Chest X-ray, PA view. Patient: 62 years old, sex M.
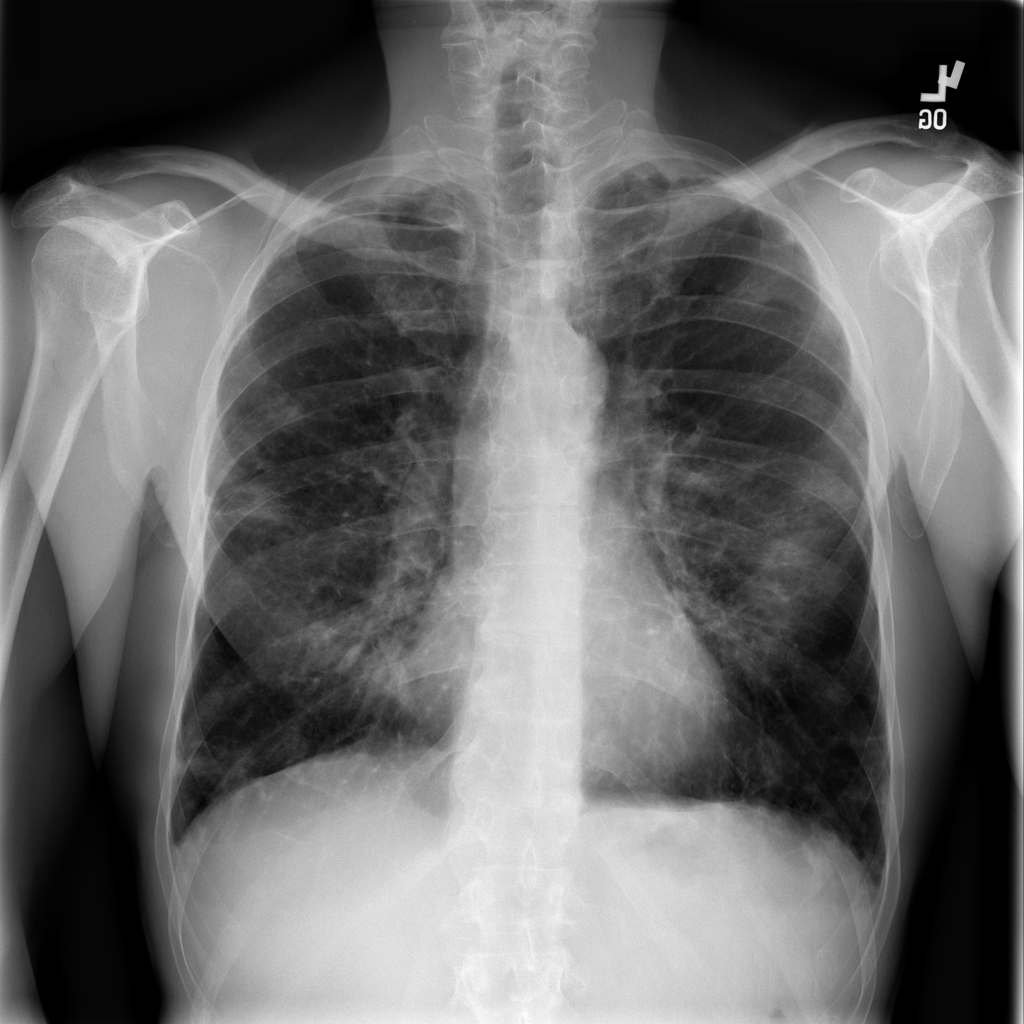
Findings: Fibrosis, Infiltration